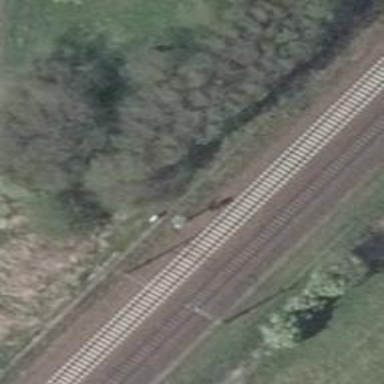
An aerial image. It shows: Railway signal.